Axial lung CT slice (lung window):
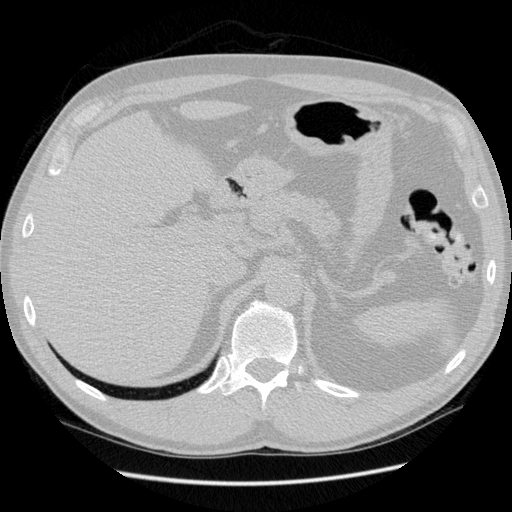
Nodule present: no